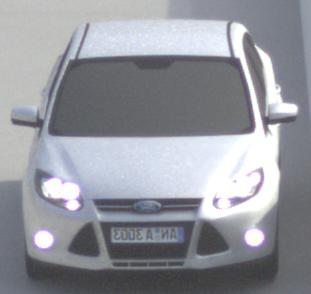
Make: Ford
Model: Focus 1.6 Ti-VCT
Detailed model: Focus (III)
Model produced from: 2011/09
Model produced until: 2014/09
Doors: 5
Color: white
Road condition: dry road
Daytime: morning or afternoon
Contrast: high contrast